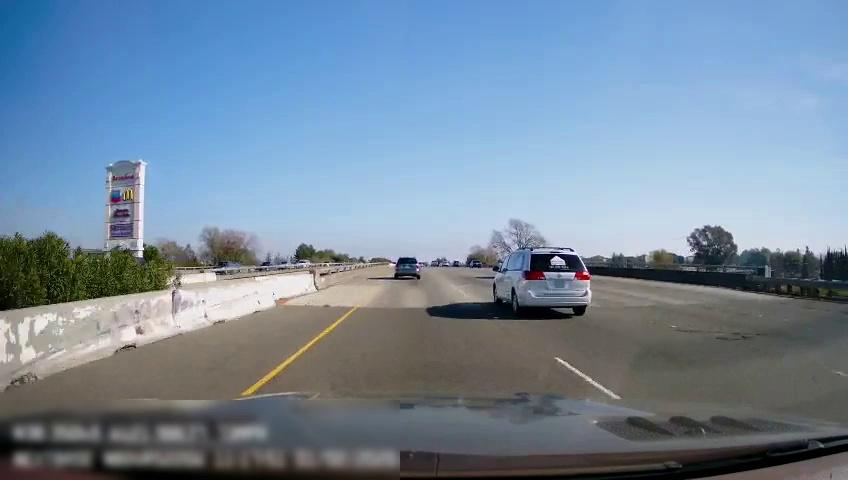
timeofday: Day
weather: Sunny
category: Drivable Space
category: Vehicles | Car
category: Vehicles | Car
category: Vehicles | Truck
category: Vehicles | Car
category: Vehicles | Car
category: Lanes | Current Lane
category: Lanes | Current Lane
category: Lanes | Alternate Lane